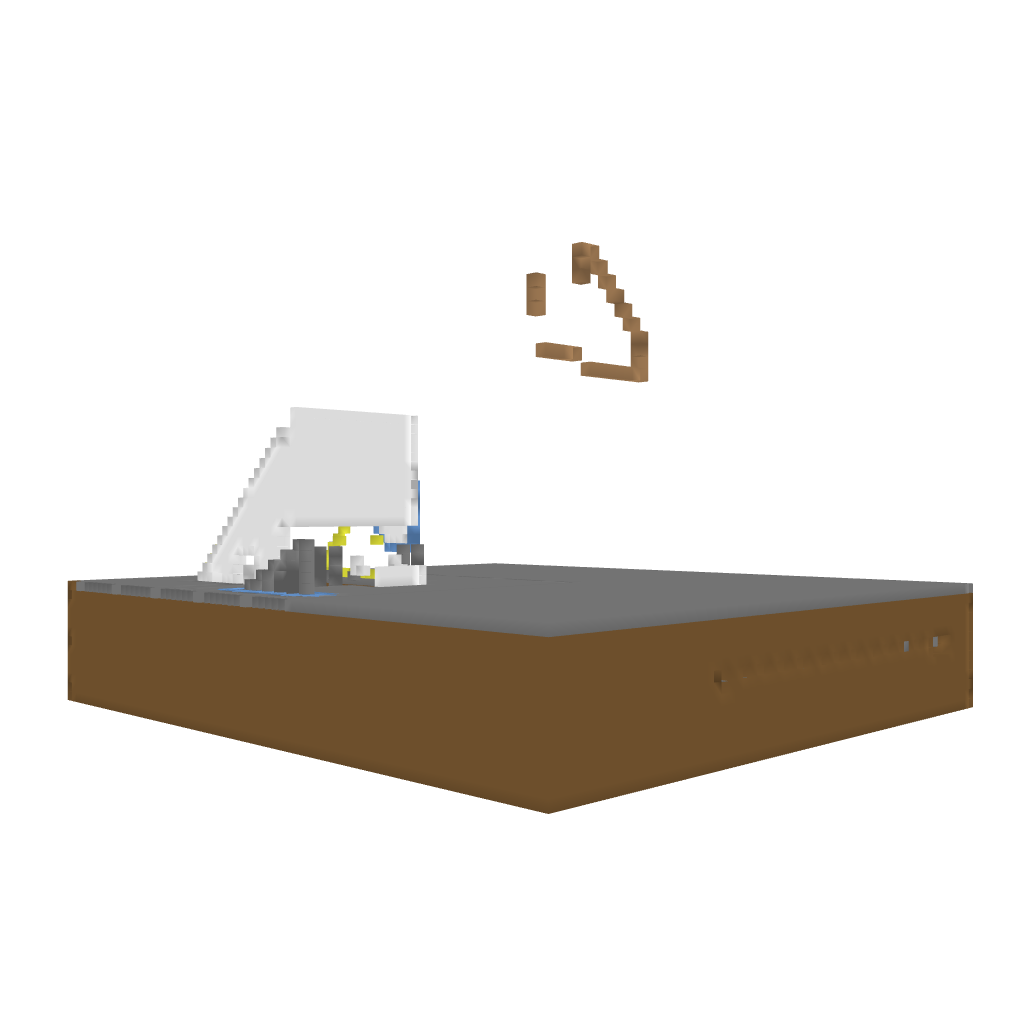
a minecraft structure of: Club Diamond bad low quality